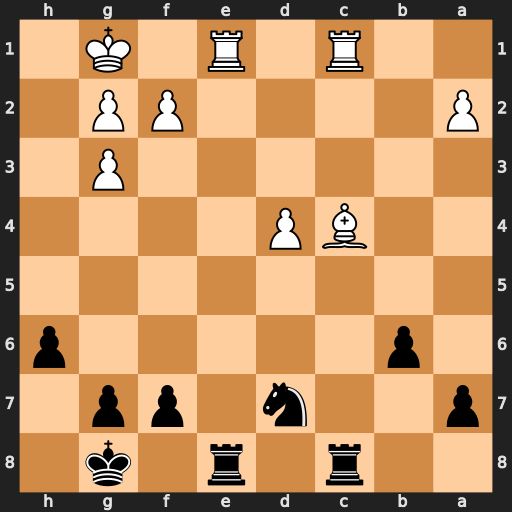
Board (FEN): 2r1r1k1/p2n1pp1/1p5p/8/2BP4/6P1/P4PP1/2R1R1K1
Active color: b
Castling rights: -
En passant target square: -
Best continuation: Rxe1+ Rxe1 Rxc4